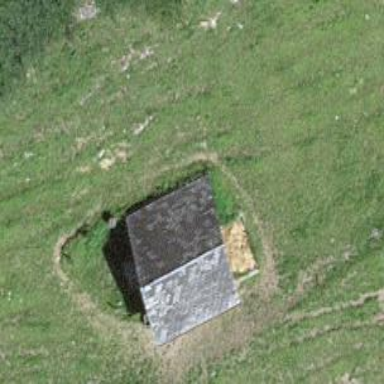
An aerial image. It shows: Farm auxiliary building with gabled roof.